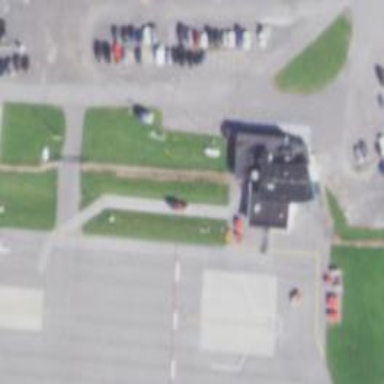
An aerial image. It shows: Airport gate.